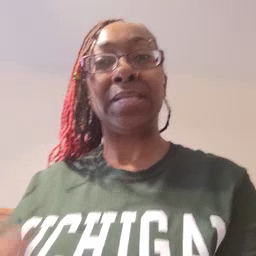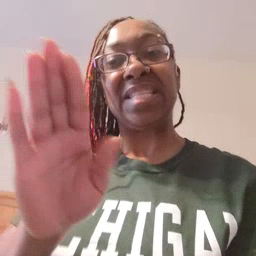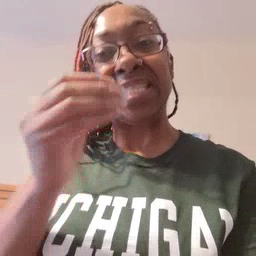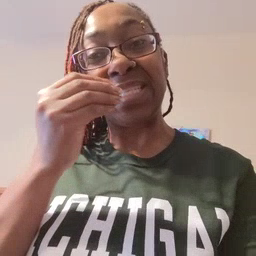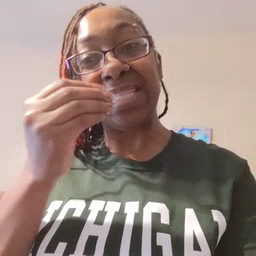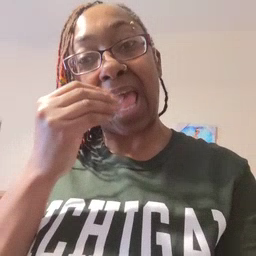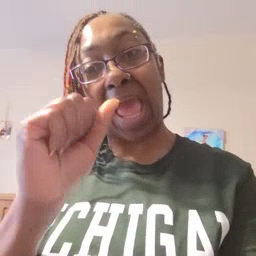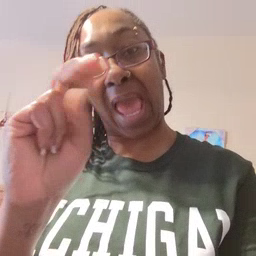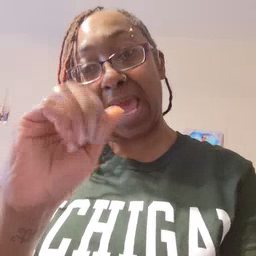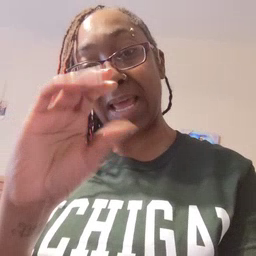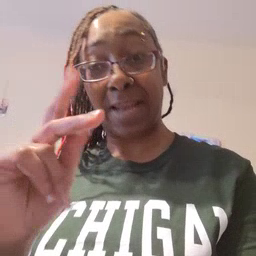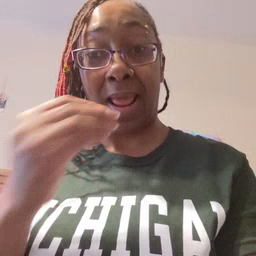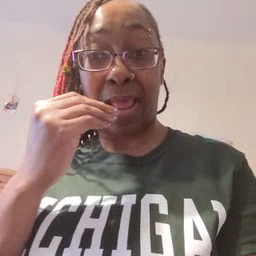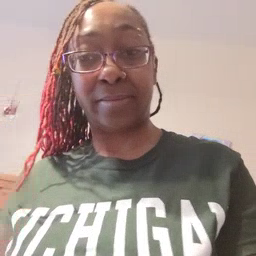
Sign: snack